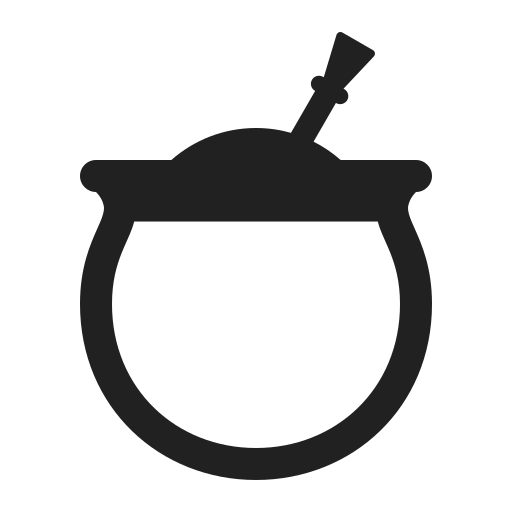
mate high contrast